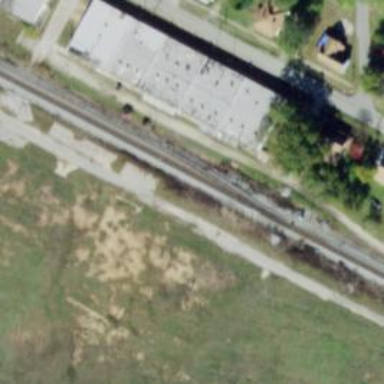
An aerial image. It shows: Railway yard with dead-end siding storage track.